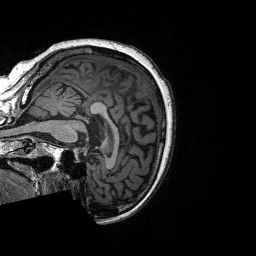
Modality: T1w
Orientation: sagittal
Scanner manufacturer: siemens
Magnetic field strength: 3 T
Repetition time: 2.3 s
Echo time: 0.00226 s